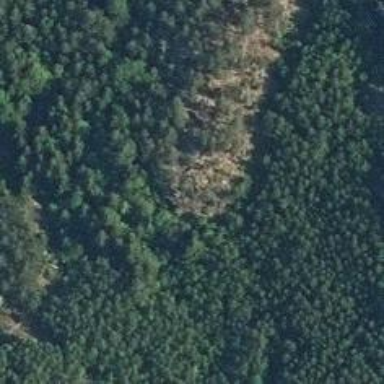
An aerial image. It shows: Cliff in nature.